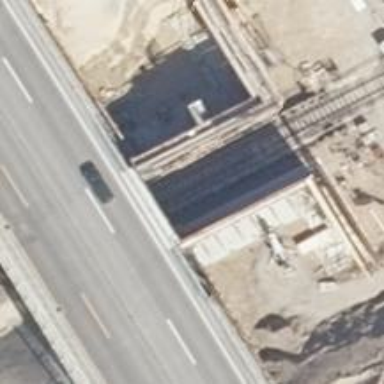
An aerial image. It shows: Asphalt bridge on motorway.